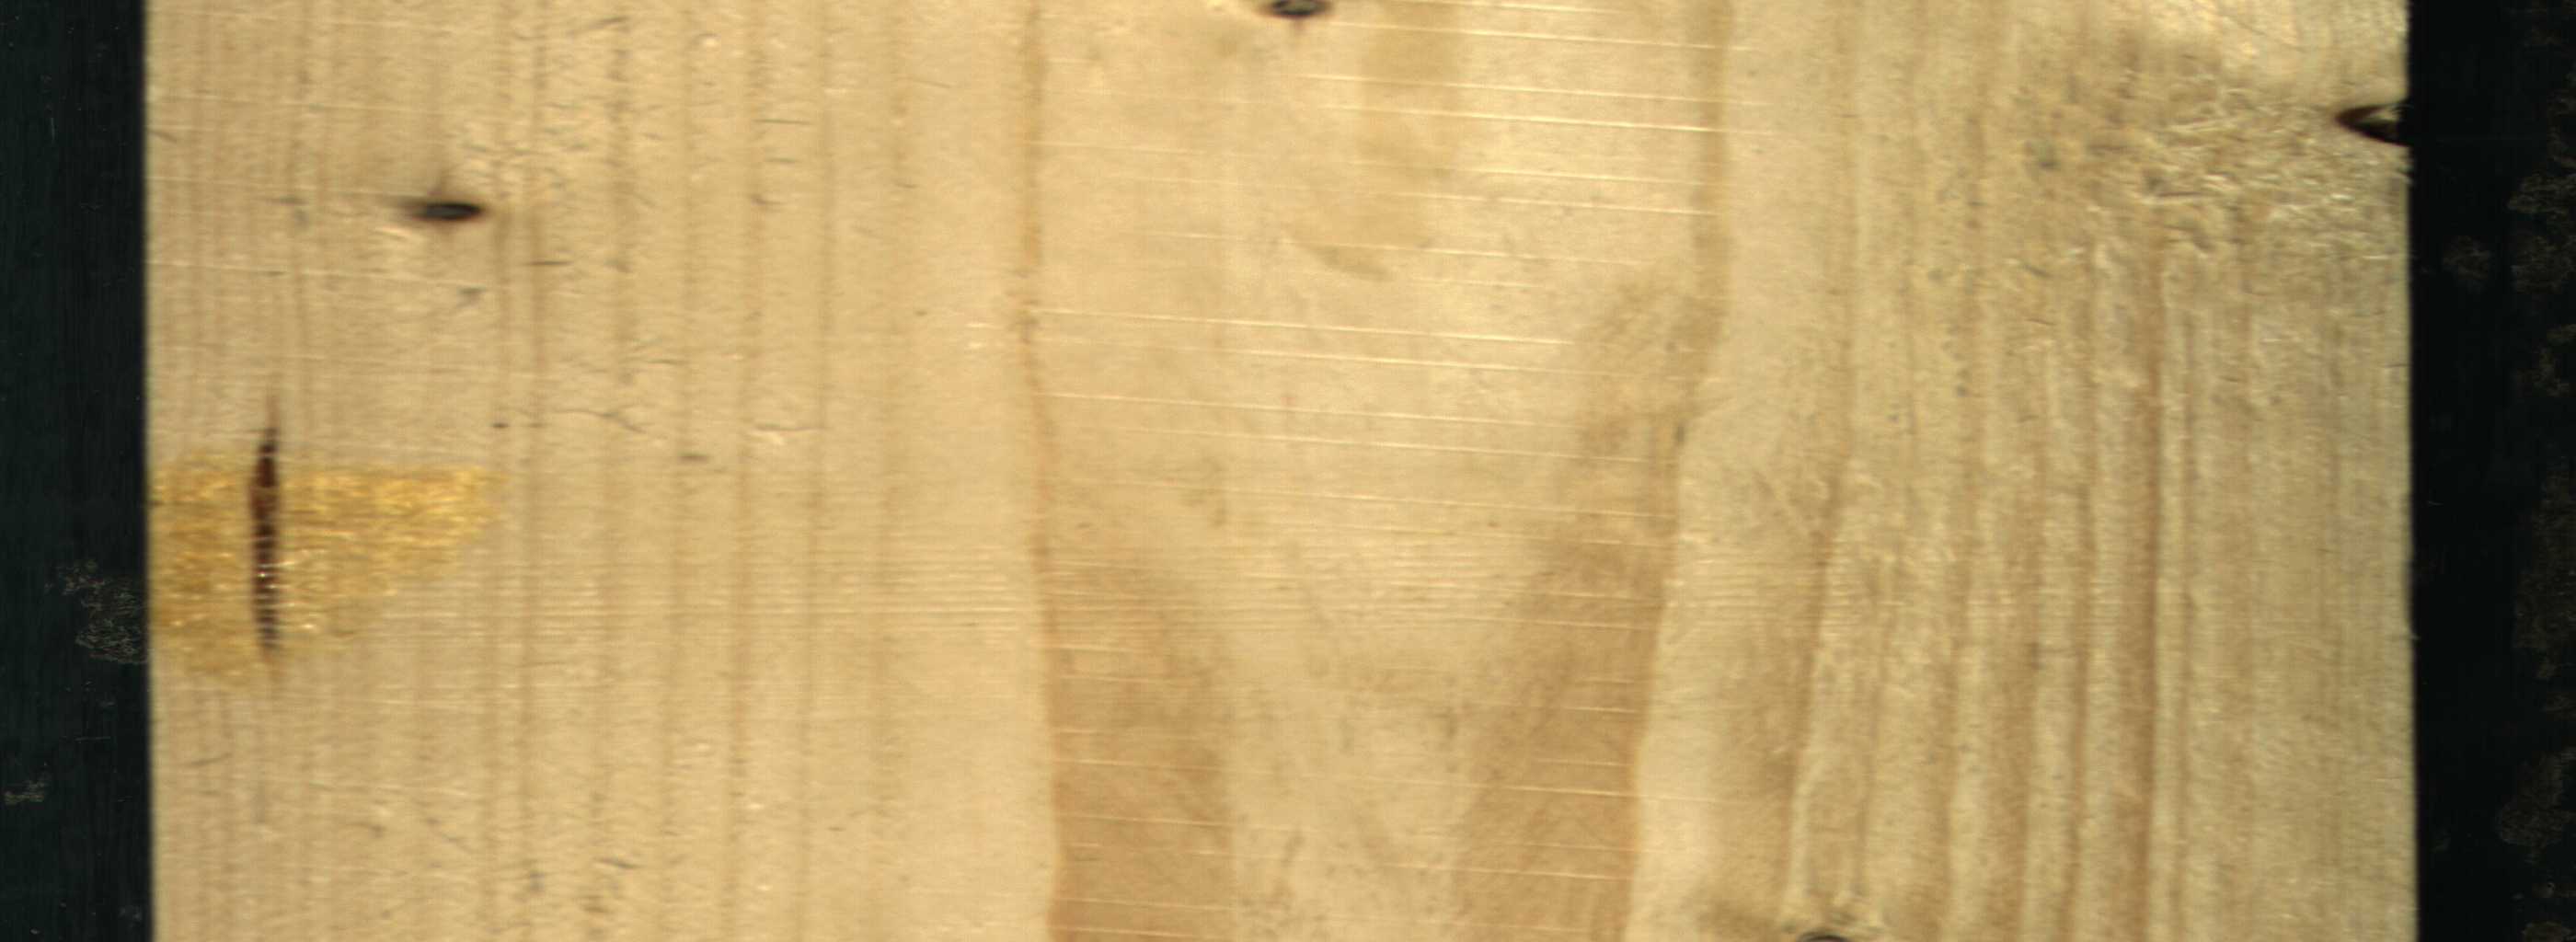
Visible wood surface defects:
resin
Knot_missing
Dead_Knot
Dead_Knot
Live_Knot